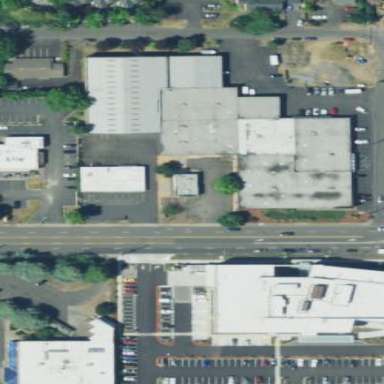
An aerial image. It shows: Building with furniture shop.